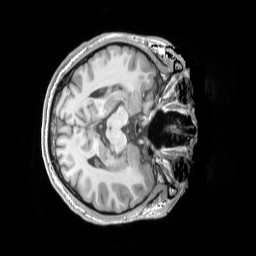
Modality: T1w
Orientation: axial
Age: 23
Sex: male
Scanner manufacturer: siemens
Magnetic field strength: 3 T
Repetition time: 2.53 s
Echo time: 0.00326 s